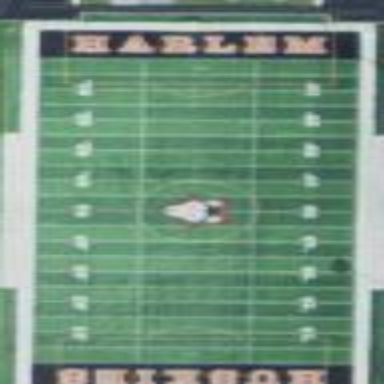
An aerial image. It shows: Pitch for American football.